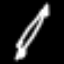
Label: pencil